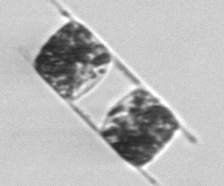
Label: Hemiaulus